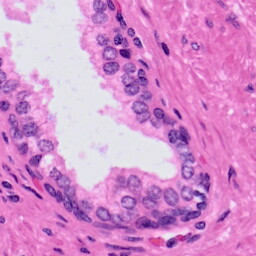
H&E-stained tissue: Prostate